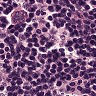
Metastatic tissue present: no